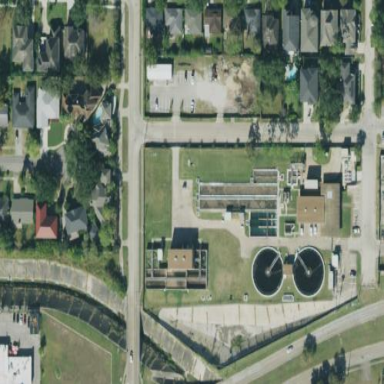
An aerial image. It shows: View of wastewater plant.